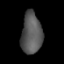
Tissue: prostate
Cell type: T cells
Senescence score: 0.326
Nuclear area (px): 837
Mean DAPI intensity: 87.32